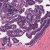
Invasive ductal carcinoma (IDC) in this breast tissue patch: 0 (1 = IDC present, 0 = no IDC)